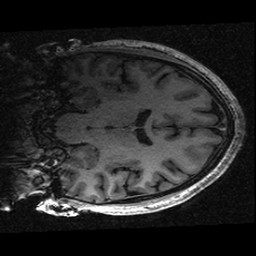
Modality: T1w
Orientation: coronal
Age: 24
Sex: male